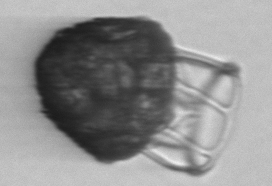
Label: Dictyocysta